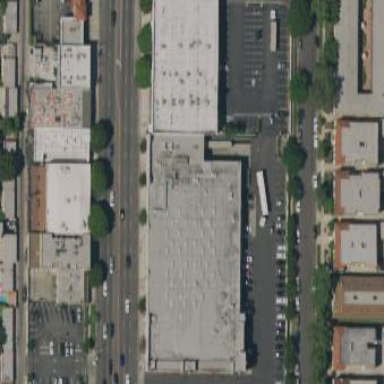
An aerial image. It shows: Retail building.